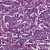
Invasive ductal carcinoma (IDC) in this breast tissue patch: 1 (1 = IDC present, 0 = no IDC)